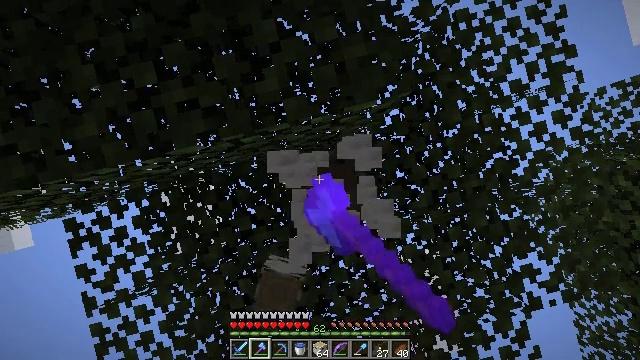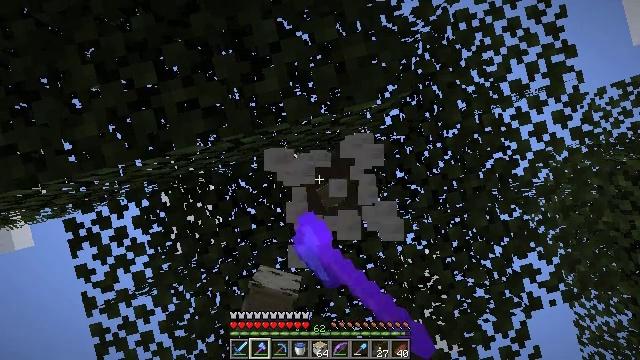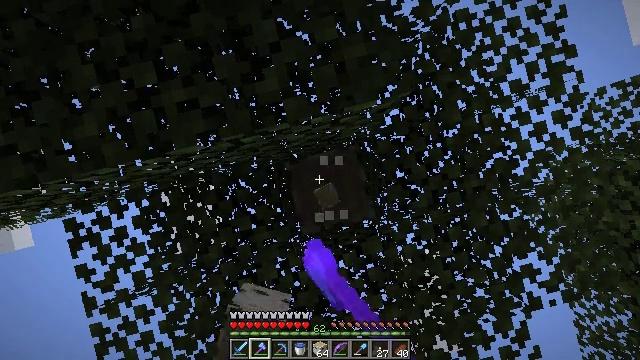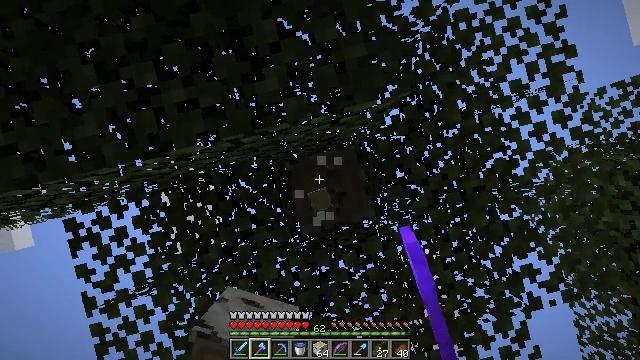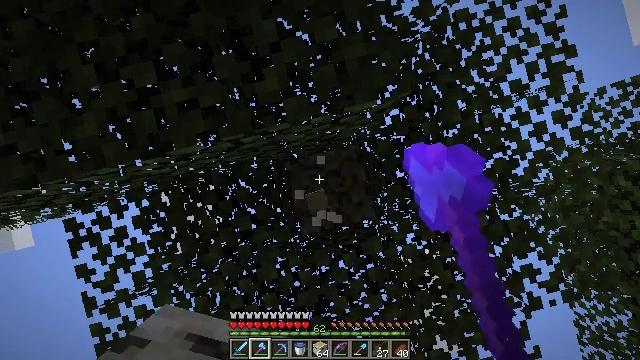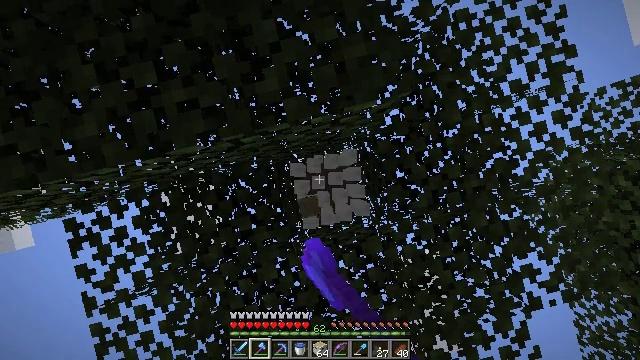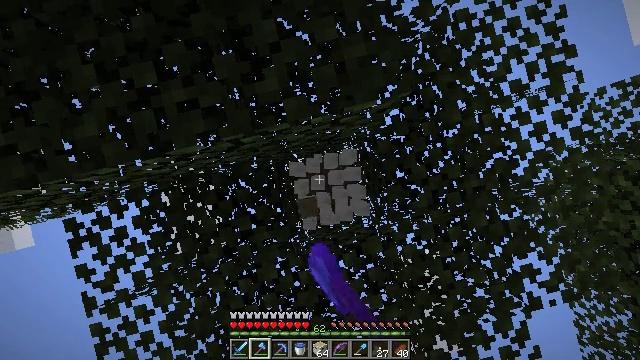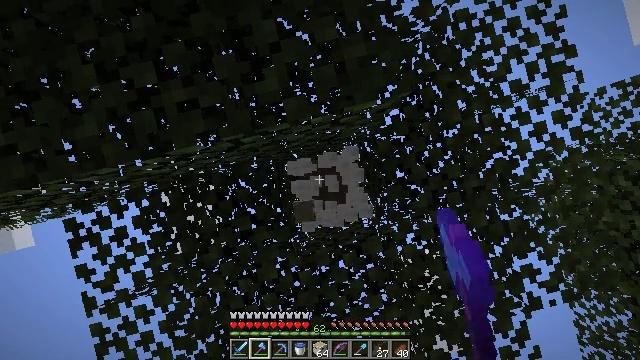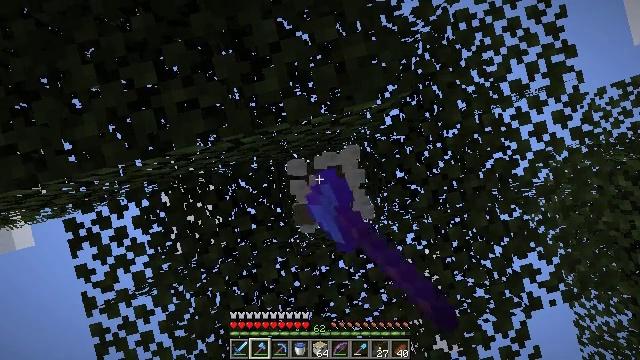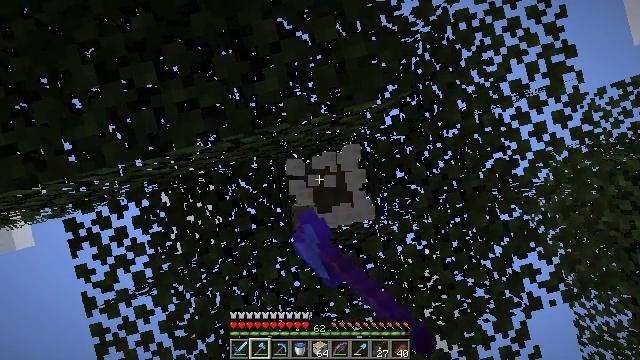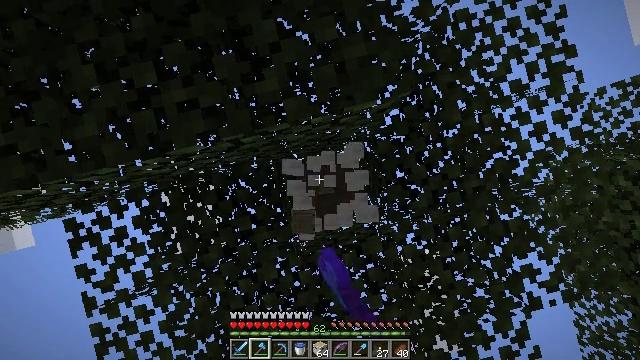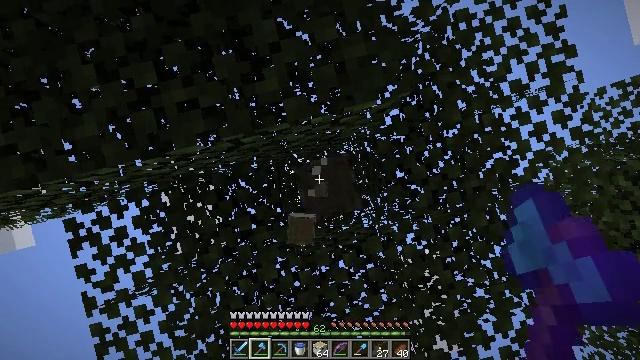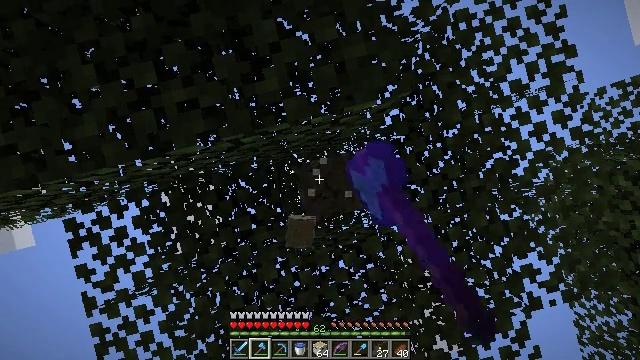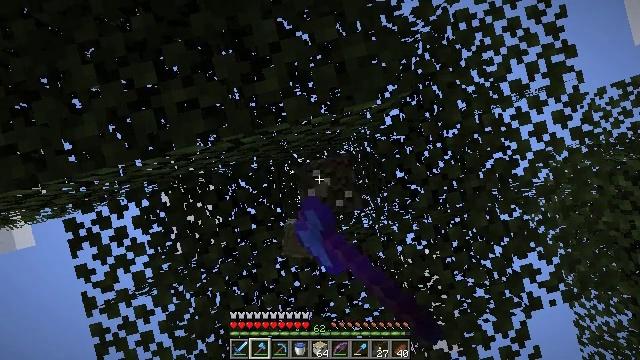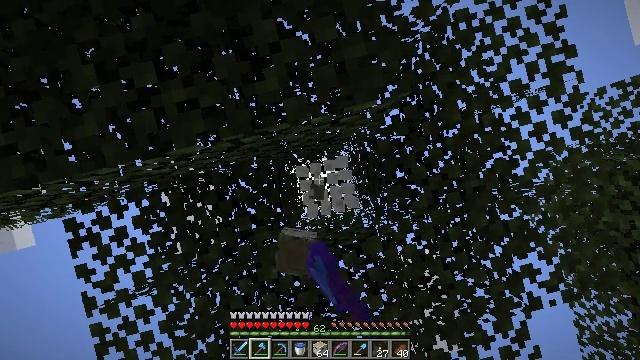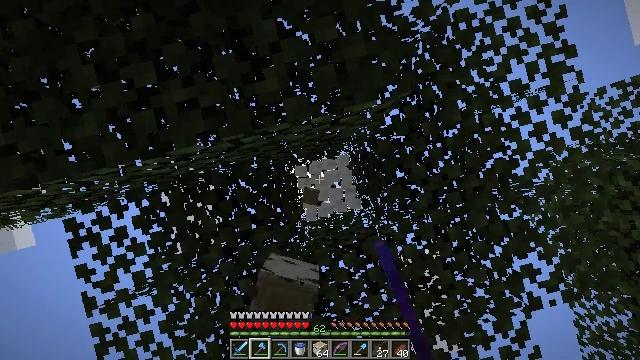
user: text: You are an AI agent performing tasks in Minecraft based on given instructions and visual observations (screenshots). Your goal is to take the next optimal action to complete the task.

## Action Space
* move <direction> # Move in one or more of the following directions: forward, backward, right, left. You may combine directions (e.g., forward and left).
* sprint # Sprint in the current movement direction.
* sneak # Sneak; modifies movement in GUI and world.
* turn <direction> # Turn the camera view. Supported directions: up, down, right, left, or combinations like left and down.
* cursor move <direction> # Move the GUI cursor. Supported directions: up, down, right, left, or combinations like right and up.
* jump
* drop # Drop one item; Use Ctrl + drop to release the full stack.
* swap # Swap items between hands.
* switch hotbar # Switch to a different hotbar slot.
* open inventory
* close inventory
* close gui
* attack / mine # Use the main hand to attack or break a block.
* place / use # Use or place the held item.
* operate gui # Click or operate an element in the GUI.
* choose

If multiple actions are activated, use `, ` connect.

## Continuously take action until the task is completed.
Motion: motion action
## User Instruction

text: Chop down the birch log.
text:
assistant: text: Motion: attack / mine
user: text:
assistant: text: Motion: attack / mine
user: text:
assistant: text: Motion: attack / mine
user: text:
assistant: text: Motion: attack / mine
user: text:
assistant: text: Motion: attack / mine
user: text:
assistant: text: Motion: attack / mine
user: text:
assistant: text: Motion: attack / mine
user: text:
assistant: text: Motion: attack / mine
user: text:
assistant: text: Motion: attack / mine
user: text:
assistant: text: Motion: attack / mine
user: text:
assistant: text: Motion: attack / mine
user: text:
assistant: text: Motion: attack / mine
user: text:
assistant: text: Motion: attack / mine
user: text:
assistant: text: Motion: attack / mine
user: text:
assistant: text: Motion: attack / mine
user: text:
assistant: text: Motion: attack / mine
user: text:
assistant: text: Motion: no_op
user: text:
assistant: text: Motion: no_op
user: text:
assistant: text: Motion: turn left
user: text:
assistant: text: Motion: no_op
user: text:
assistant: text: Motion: no_op
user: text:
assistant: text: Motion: turn right and down
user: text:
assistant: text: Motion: turn left and down
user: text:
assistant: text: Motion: turn down
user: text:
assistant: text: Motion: turn right and down
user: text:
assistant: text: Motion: turn right and down
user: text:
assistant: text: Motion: turn left and down
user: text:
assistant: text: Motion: turn left and down
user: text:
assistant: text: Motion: turn down
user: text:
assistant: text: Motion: no_op